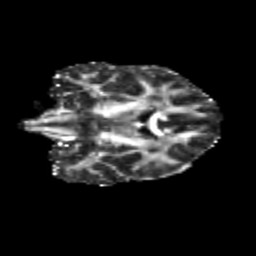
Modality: FA
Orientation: coronal
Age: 28
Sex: female
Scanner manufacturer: siemens
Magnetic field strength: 3 T
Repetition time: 3.5 s
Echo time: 0.113 s